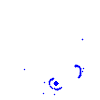
Particle: pion